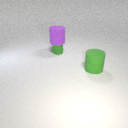
large green rubber cylinder in front of small green metal cylinder